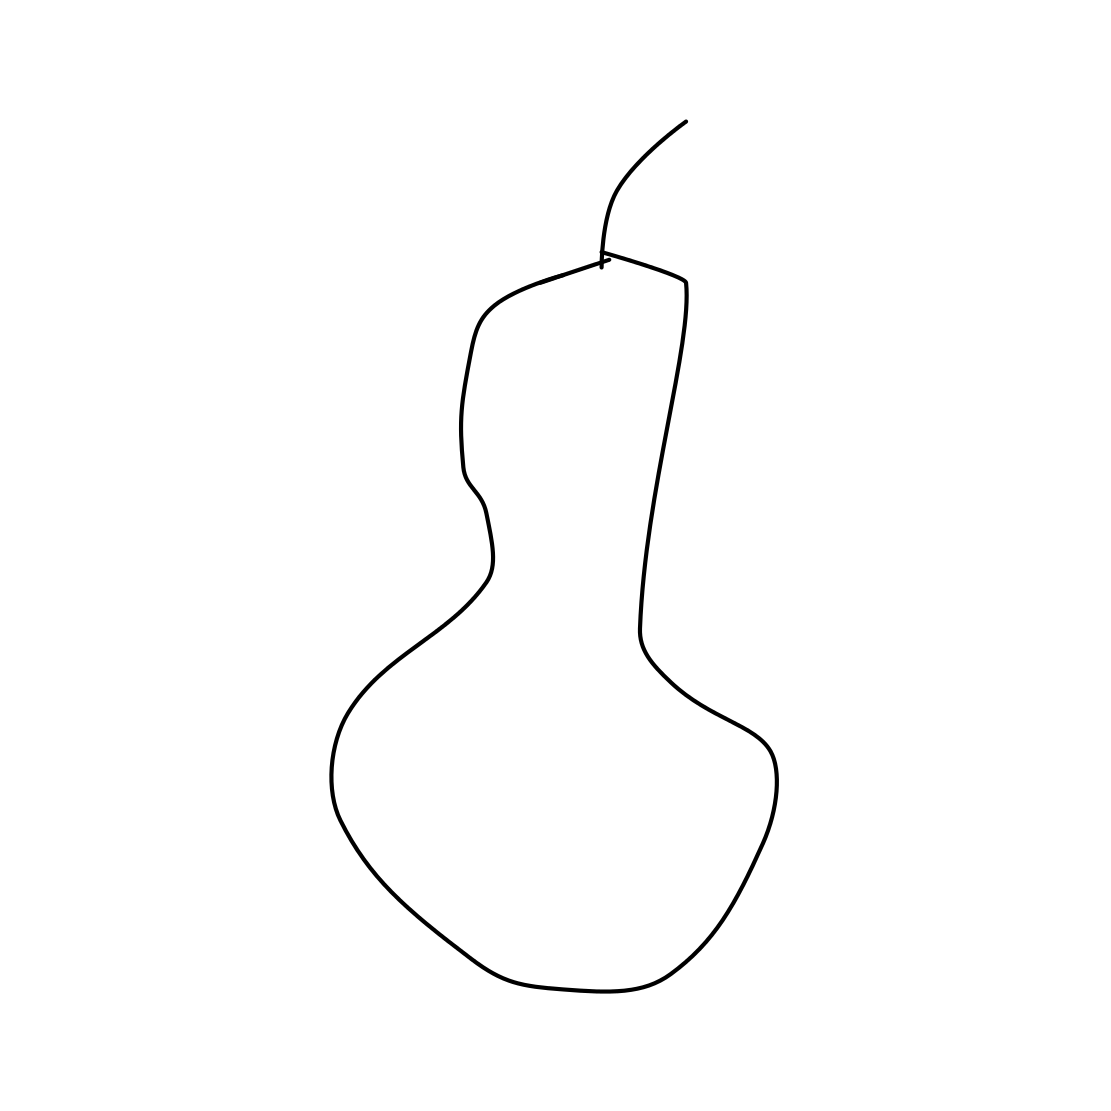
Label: pear